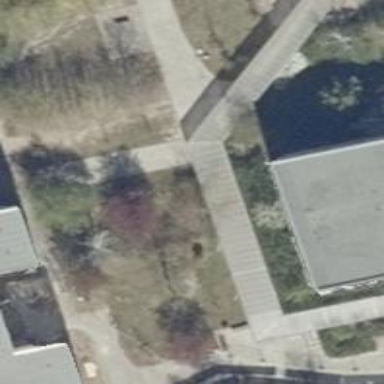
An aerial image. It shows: Paved footway.